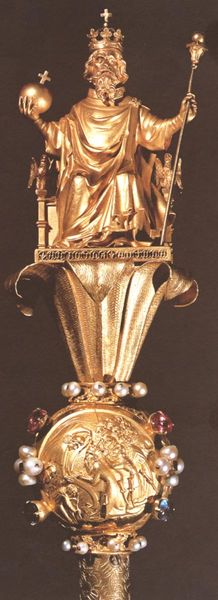
Titel: Zepter Karls des V. mit Statuette Karls des Großen
Institution: Paris, Louvre
Schlagwörter: blätter, mann, bart, vollbart, gold, edelsteine, knopf, krone, perlen, statue, stab, kaiser, könig, thron, faltenwurf, medaillon, kreuz, kugel, herrscher, insignien, zepter, reichsapfel, releif, juwelen, zepster